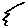
Label: zigzag